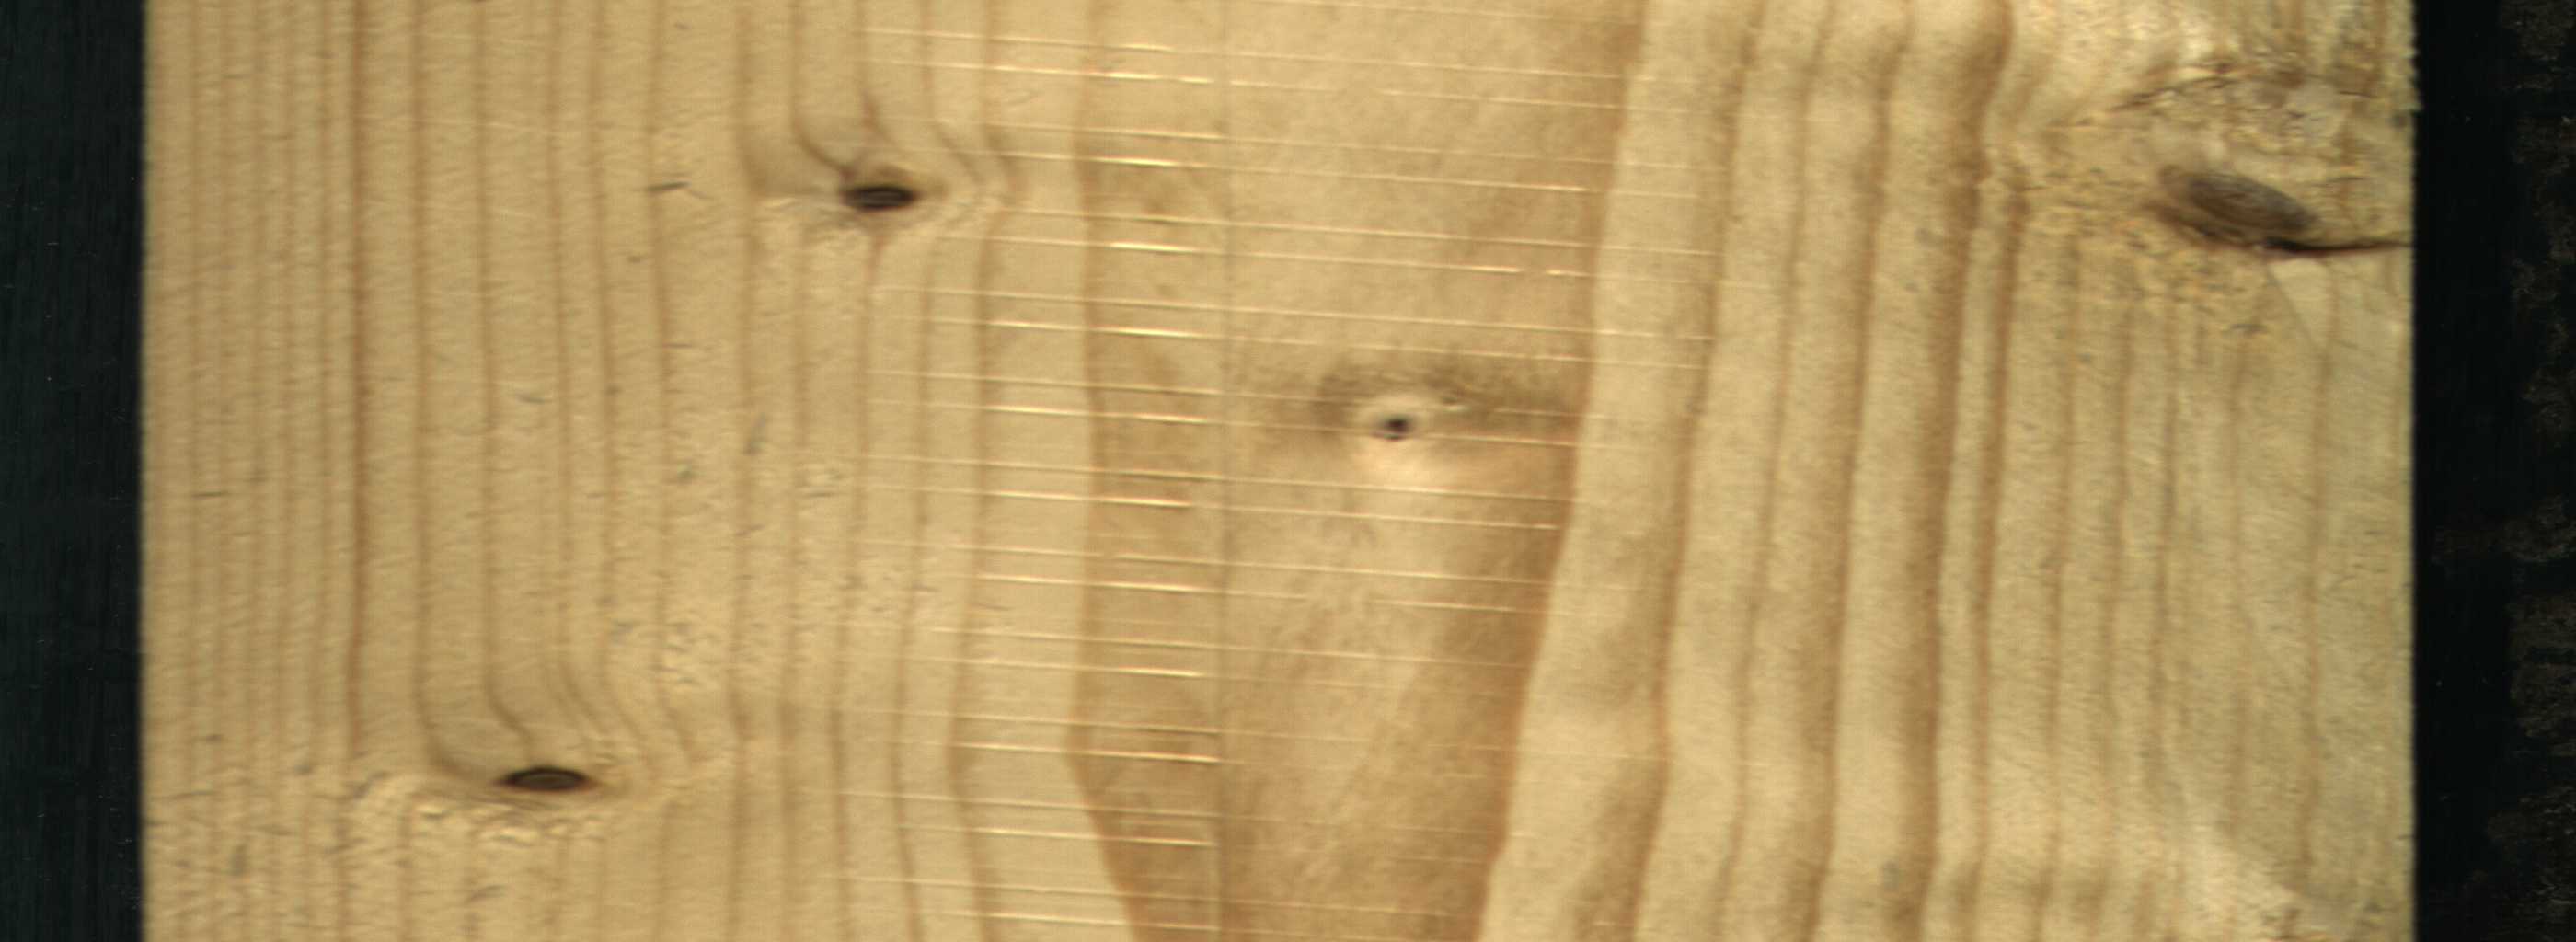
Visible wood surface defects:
Dead_Knot
Dead_Knot
Dead_Knot
Live_Knot
Live_Knot